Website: lowes
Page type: delivery-shipping
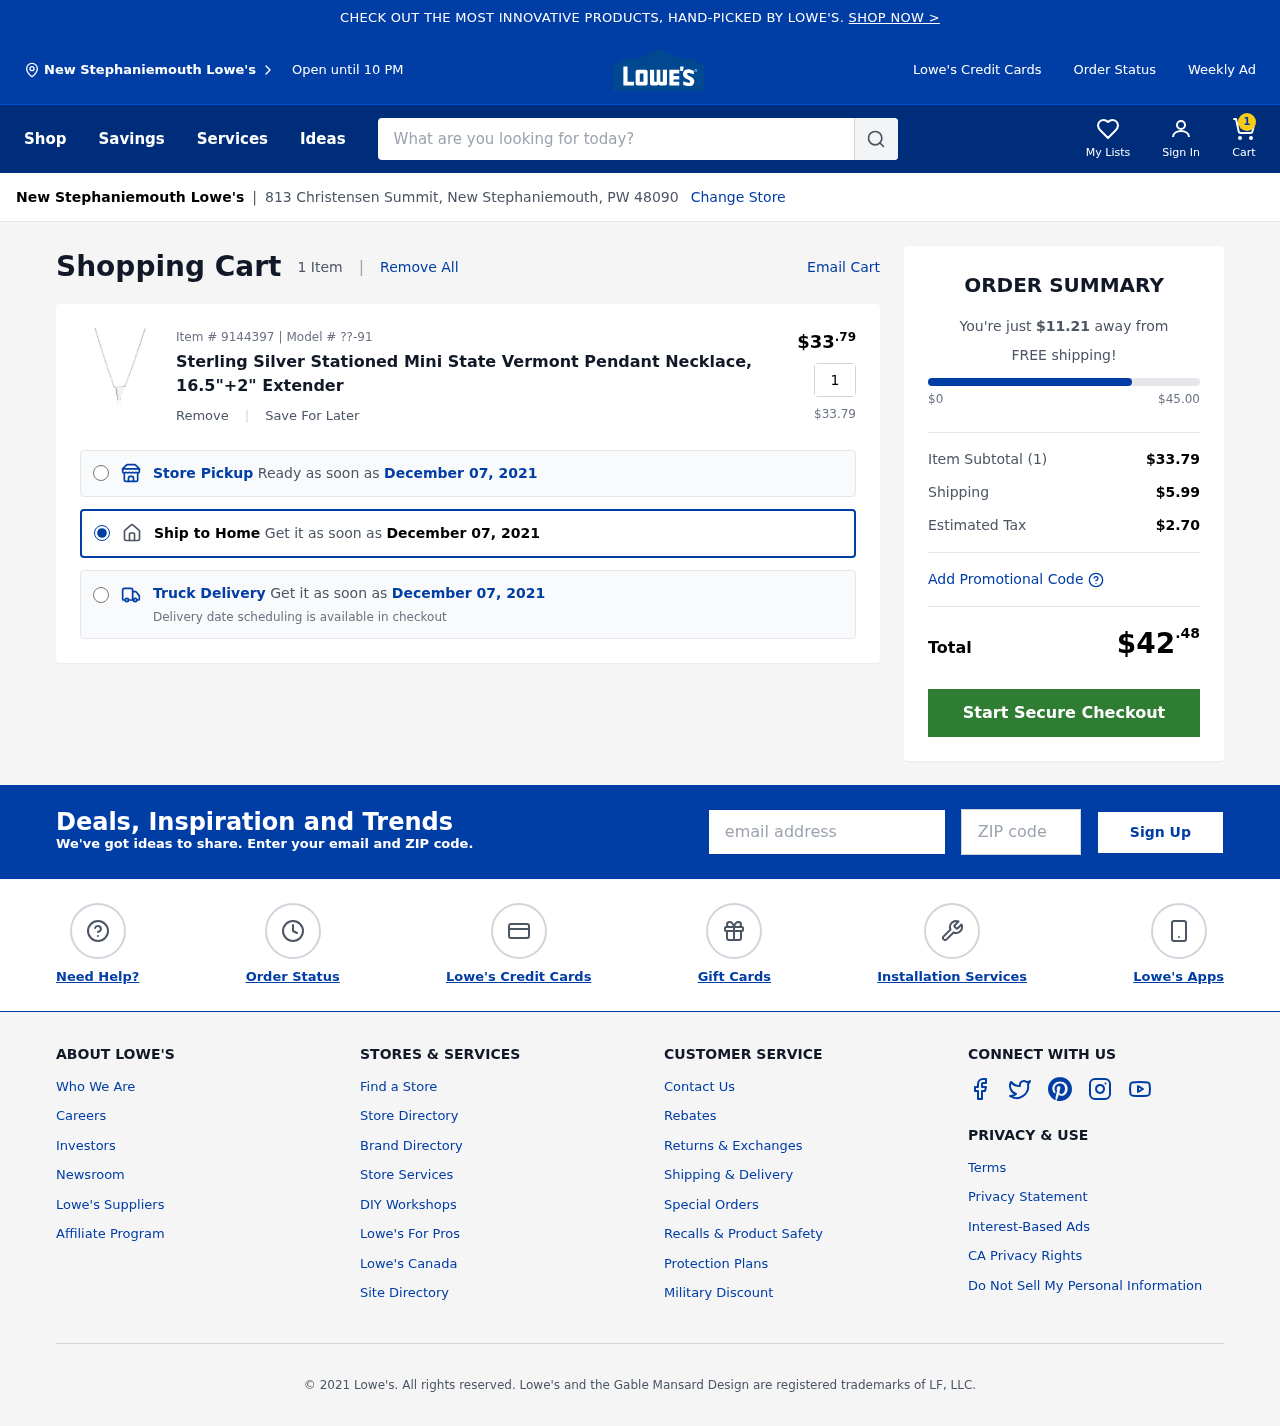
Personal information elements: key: PII_CITY
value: New Stephaniemouth
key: PII_EMAIL
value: ann_ward@hotmail.com
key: PII_POSTCODE
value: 48090
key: PII_STREET
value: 813 Christensen Summit
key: PII_CITY2
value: New Stephaniemouth
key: PII_CITY_STATE_ZIP
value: New Stephaniemouth, PW 48090
Product elements: key: PRODUCT1_NAME
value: Sterling Silver Stationed Mini State Vermont Pendant Necklace, 16.5"+2" Extender
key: PRODUCT1_PRICE
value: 33.79
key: PRODUCT1_QUANTITY
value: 1
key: PRODUCT1_MODEL
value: ??-91
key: PRODUCT1_PRICE2
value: $33.79
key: PRODUCT1_ITEM_NUMBER
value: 9144397
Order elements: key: ORDER_NUM_ITEMS
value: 1
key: ORDER_DELIVERY_DATE
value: December 07, 2021
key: ORDER_DELIVERY_DATE2
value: December 07, 2021
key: ORDER_DELIVERY_DATE3
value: December 07, 2021
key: AMOUNT_TO_FREE_SHIPPING
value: $11.21
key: ORDER_SUBTOTAL
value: $33.79
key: ORDER_SHIPPING_COST
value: $5.99
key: ORDER_TAX
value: $2.70
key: ORDER_TOTAL
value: $42.48
Search elements: key: HEADER_SEARCH
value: What are you looking for today?